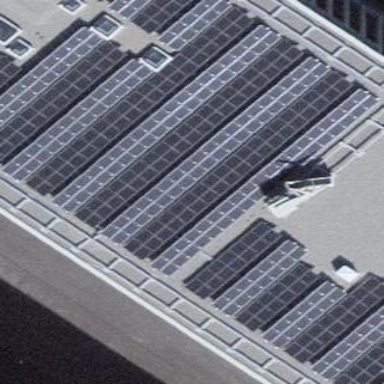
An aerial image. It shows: Solar power generator.